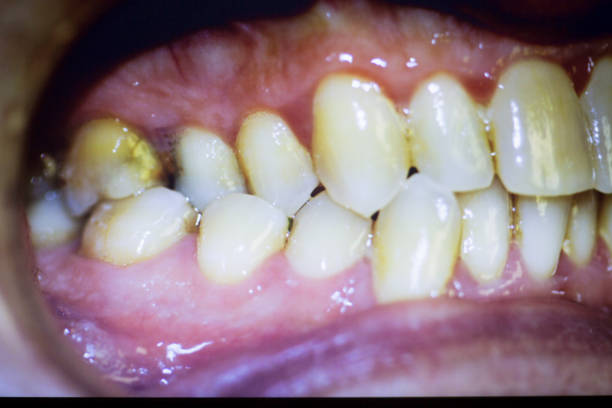
Condition: Gingivitis